Field crop: maize
Growth stage: 2
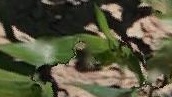
Species: maize